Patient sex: F
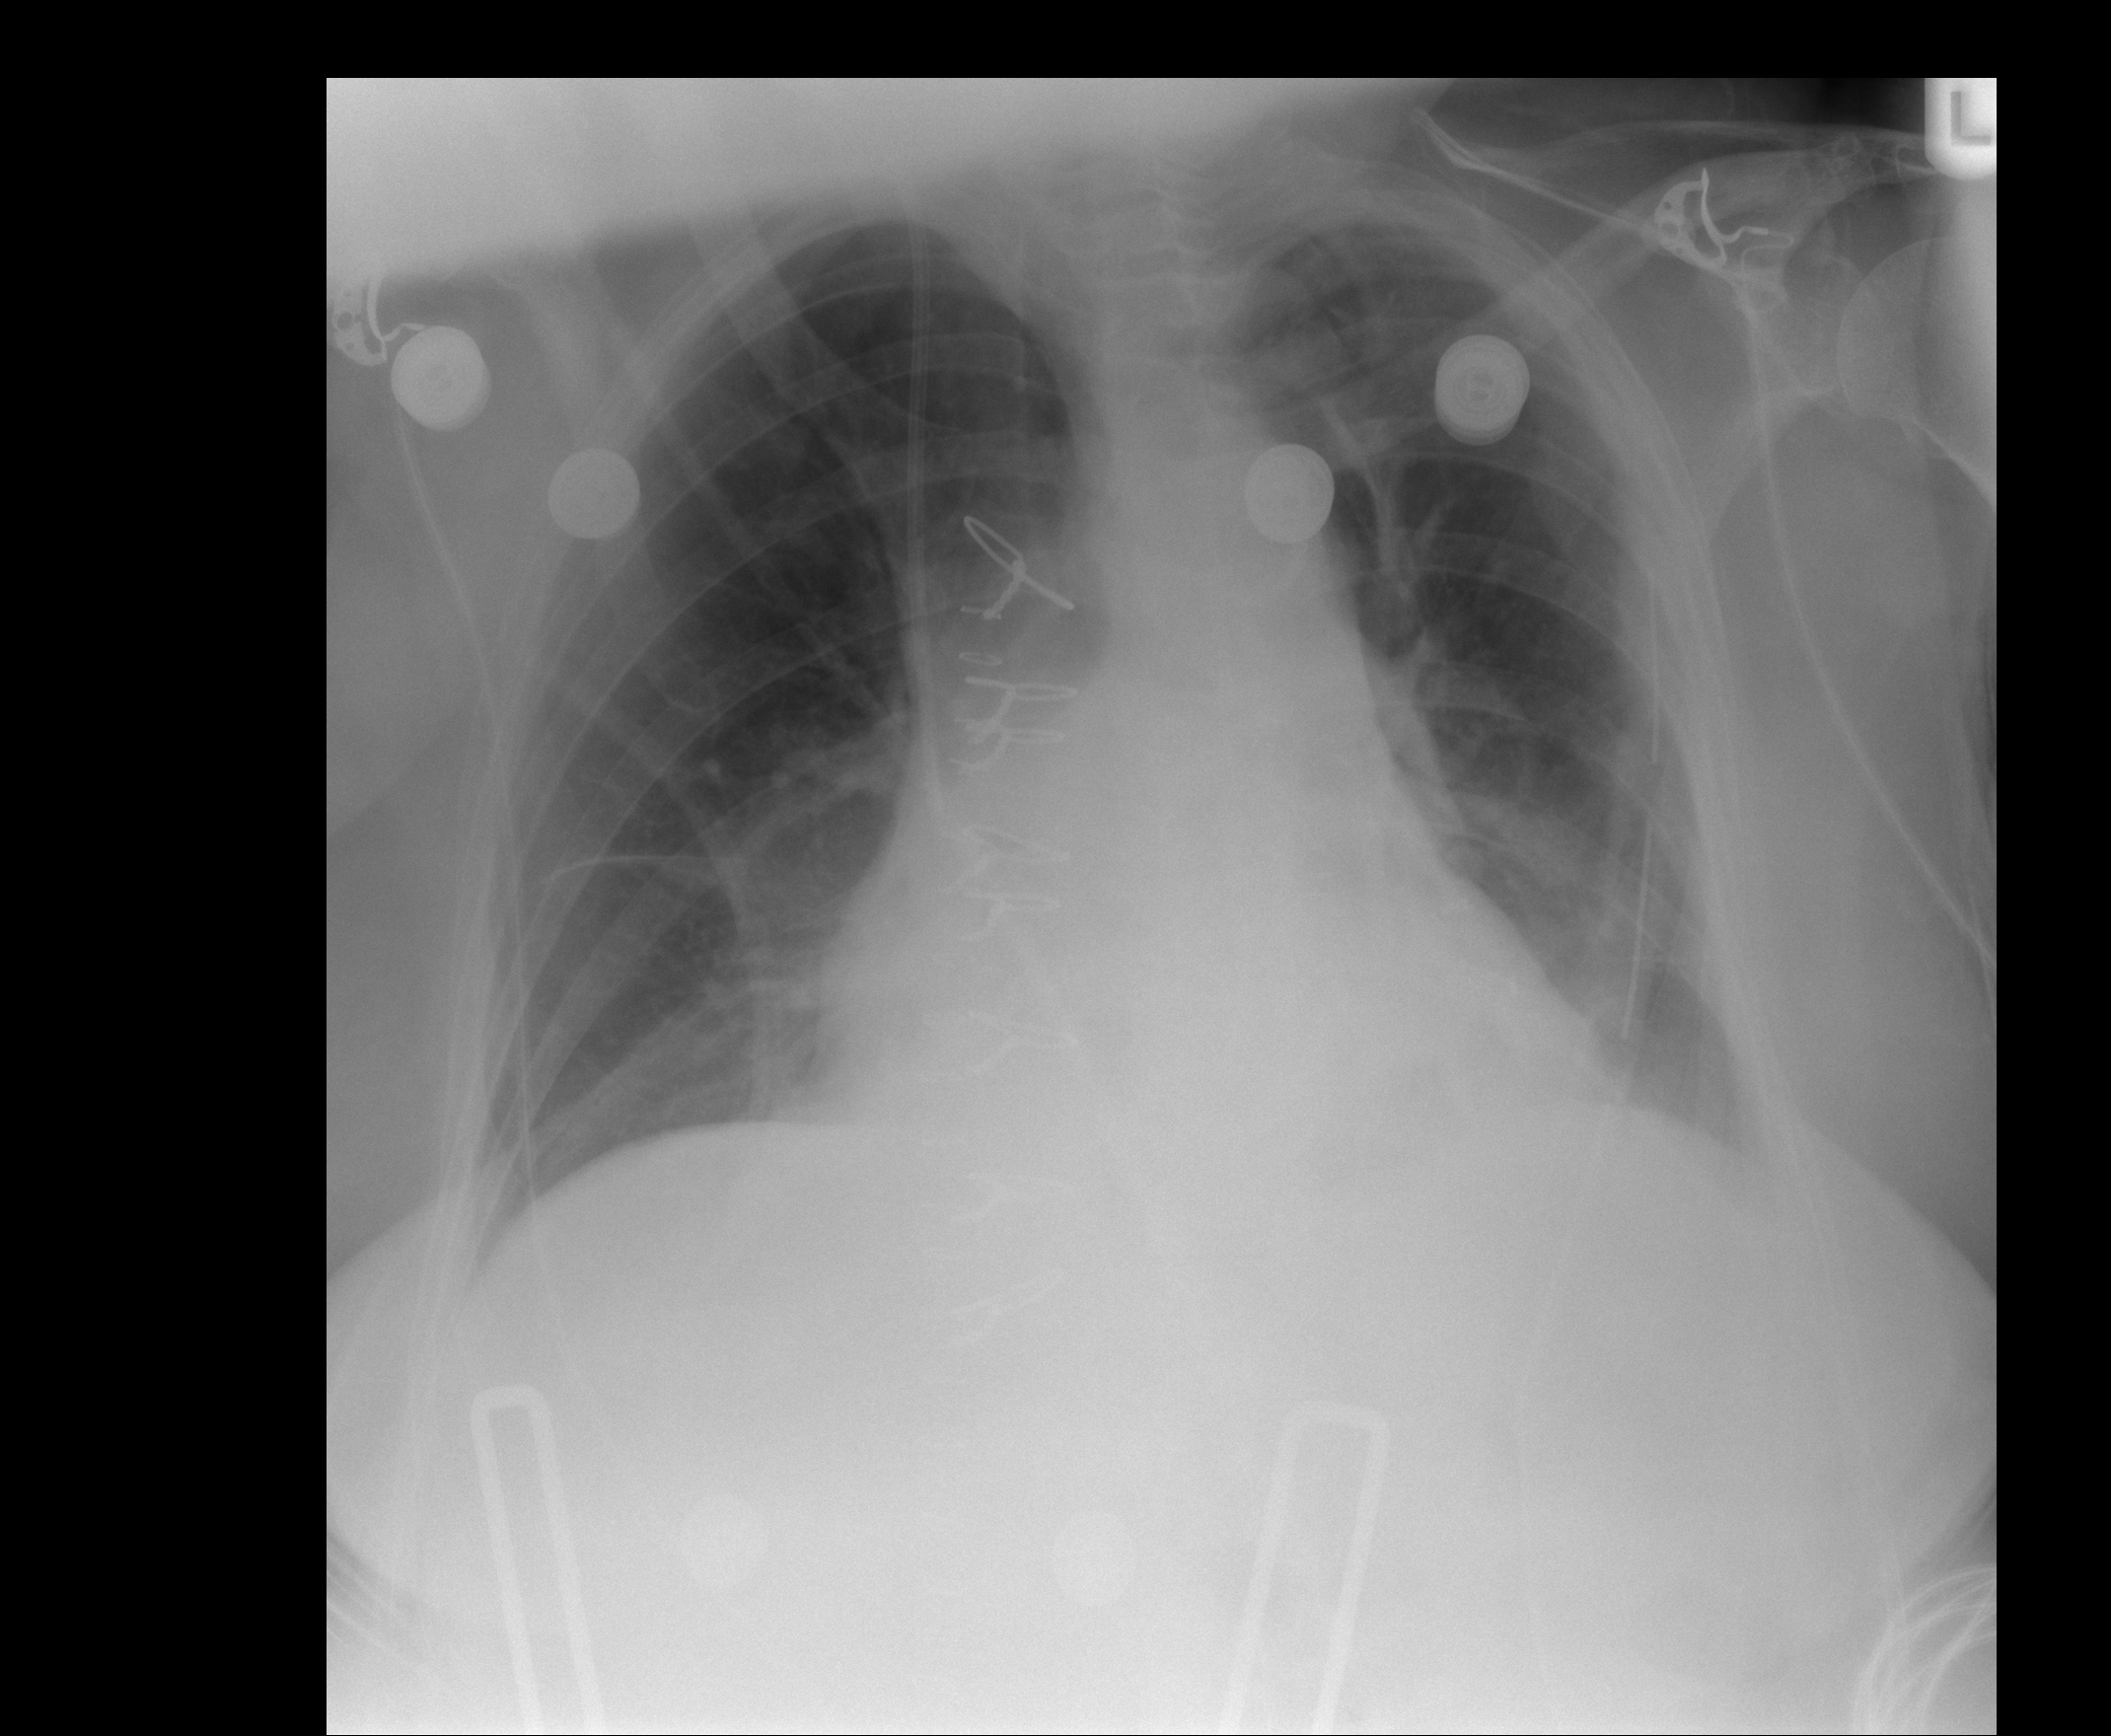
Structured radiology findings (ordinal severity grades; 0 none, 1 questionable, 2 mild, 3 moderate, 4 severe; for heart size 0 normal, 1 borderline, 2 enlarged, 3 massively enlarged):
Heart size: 1
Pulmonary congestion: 0
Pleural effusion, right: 1
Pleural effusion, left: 2
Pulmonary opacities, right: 0
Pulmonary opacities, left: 0
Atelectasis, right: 2
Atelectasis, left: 2